Question: Have you ever noticed this character in webpage, tM? Produced by 0x0EOF, 0x0E4E and 0x0E4D.
I could find some information here: <URL>.
But, it should actually be three characters put together, why in webpage, it seems that it never ends?
(KUbuntu 12.04 Chrome Version 23)

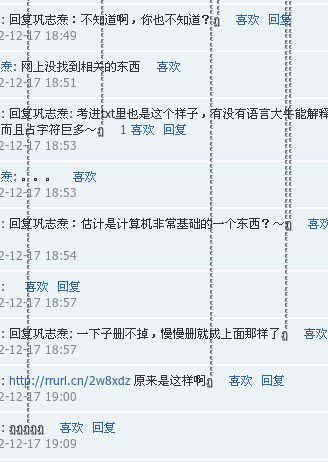
Answer: It's a massively accentuated char, you can do this with latin characters too, for example a is a a with many circumflexes in it.
This is how a is displayed in a hex editor:

So you can see there's a lot of 'CC 82', they are <URL>, let's analyze:
1. EF BB BF: Byte Order Mark (BOM)
2. C3 A2: LATIN SMALL LETTER A WITH CIRCUMFLEX: a
3. CC 82: COMBINING CIRCUMFLEX ACCENT: ^ (mixed with the preview letter)
Now let's try our own, I did: 'EF BB BF C3 AB CC 88 CC 88 CC 88'... and this is the result: e

1. EF BB BF: Byte Order Mark (BOM)
2. C3 AB: LATIN SMALL LETTER E WITH DIAERESIS: e
3. CC 88: COMBINING DIAERESIS: "
---
## Is this a rendering problem?
Actually, the binary sentence tell the system to do that "infinite chars", they are not actually infinite, they have a limit, but when people do this they do for fun and put lots of accents in the letter, making people believe it's infinity, for example, this a has 2 tildes only: a , this other has 3: a, the next has a lot: a, this combines with acute: a